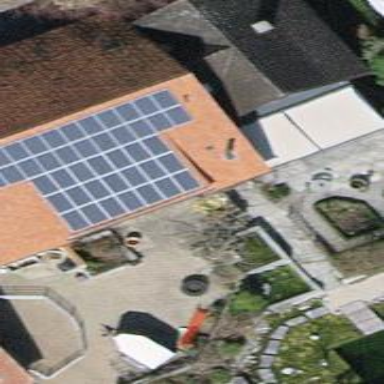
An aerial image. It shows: Solar power generator using photovoltaic panels.